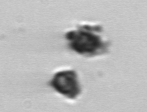
Label: Thalassiosira_TAG_external_detritus